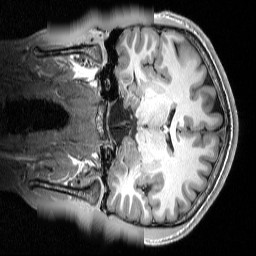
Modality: T1w
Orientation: coronal